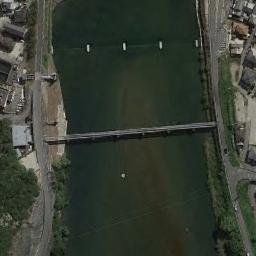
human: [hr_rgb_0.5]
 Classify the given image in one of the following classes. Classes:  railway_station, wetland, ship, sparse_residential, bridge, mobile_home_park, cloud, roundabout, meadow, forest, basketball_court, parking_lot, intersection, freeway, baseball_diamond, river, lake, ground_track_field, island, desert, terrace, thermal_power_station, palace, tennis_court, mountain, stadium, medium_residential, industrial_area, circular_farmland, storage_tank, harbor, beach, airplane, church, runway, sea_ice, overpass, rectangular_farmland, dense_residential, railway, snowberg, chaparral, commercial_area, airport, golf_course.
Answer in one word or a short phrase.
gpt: bridge